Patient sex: M
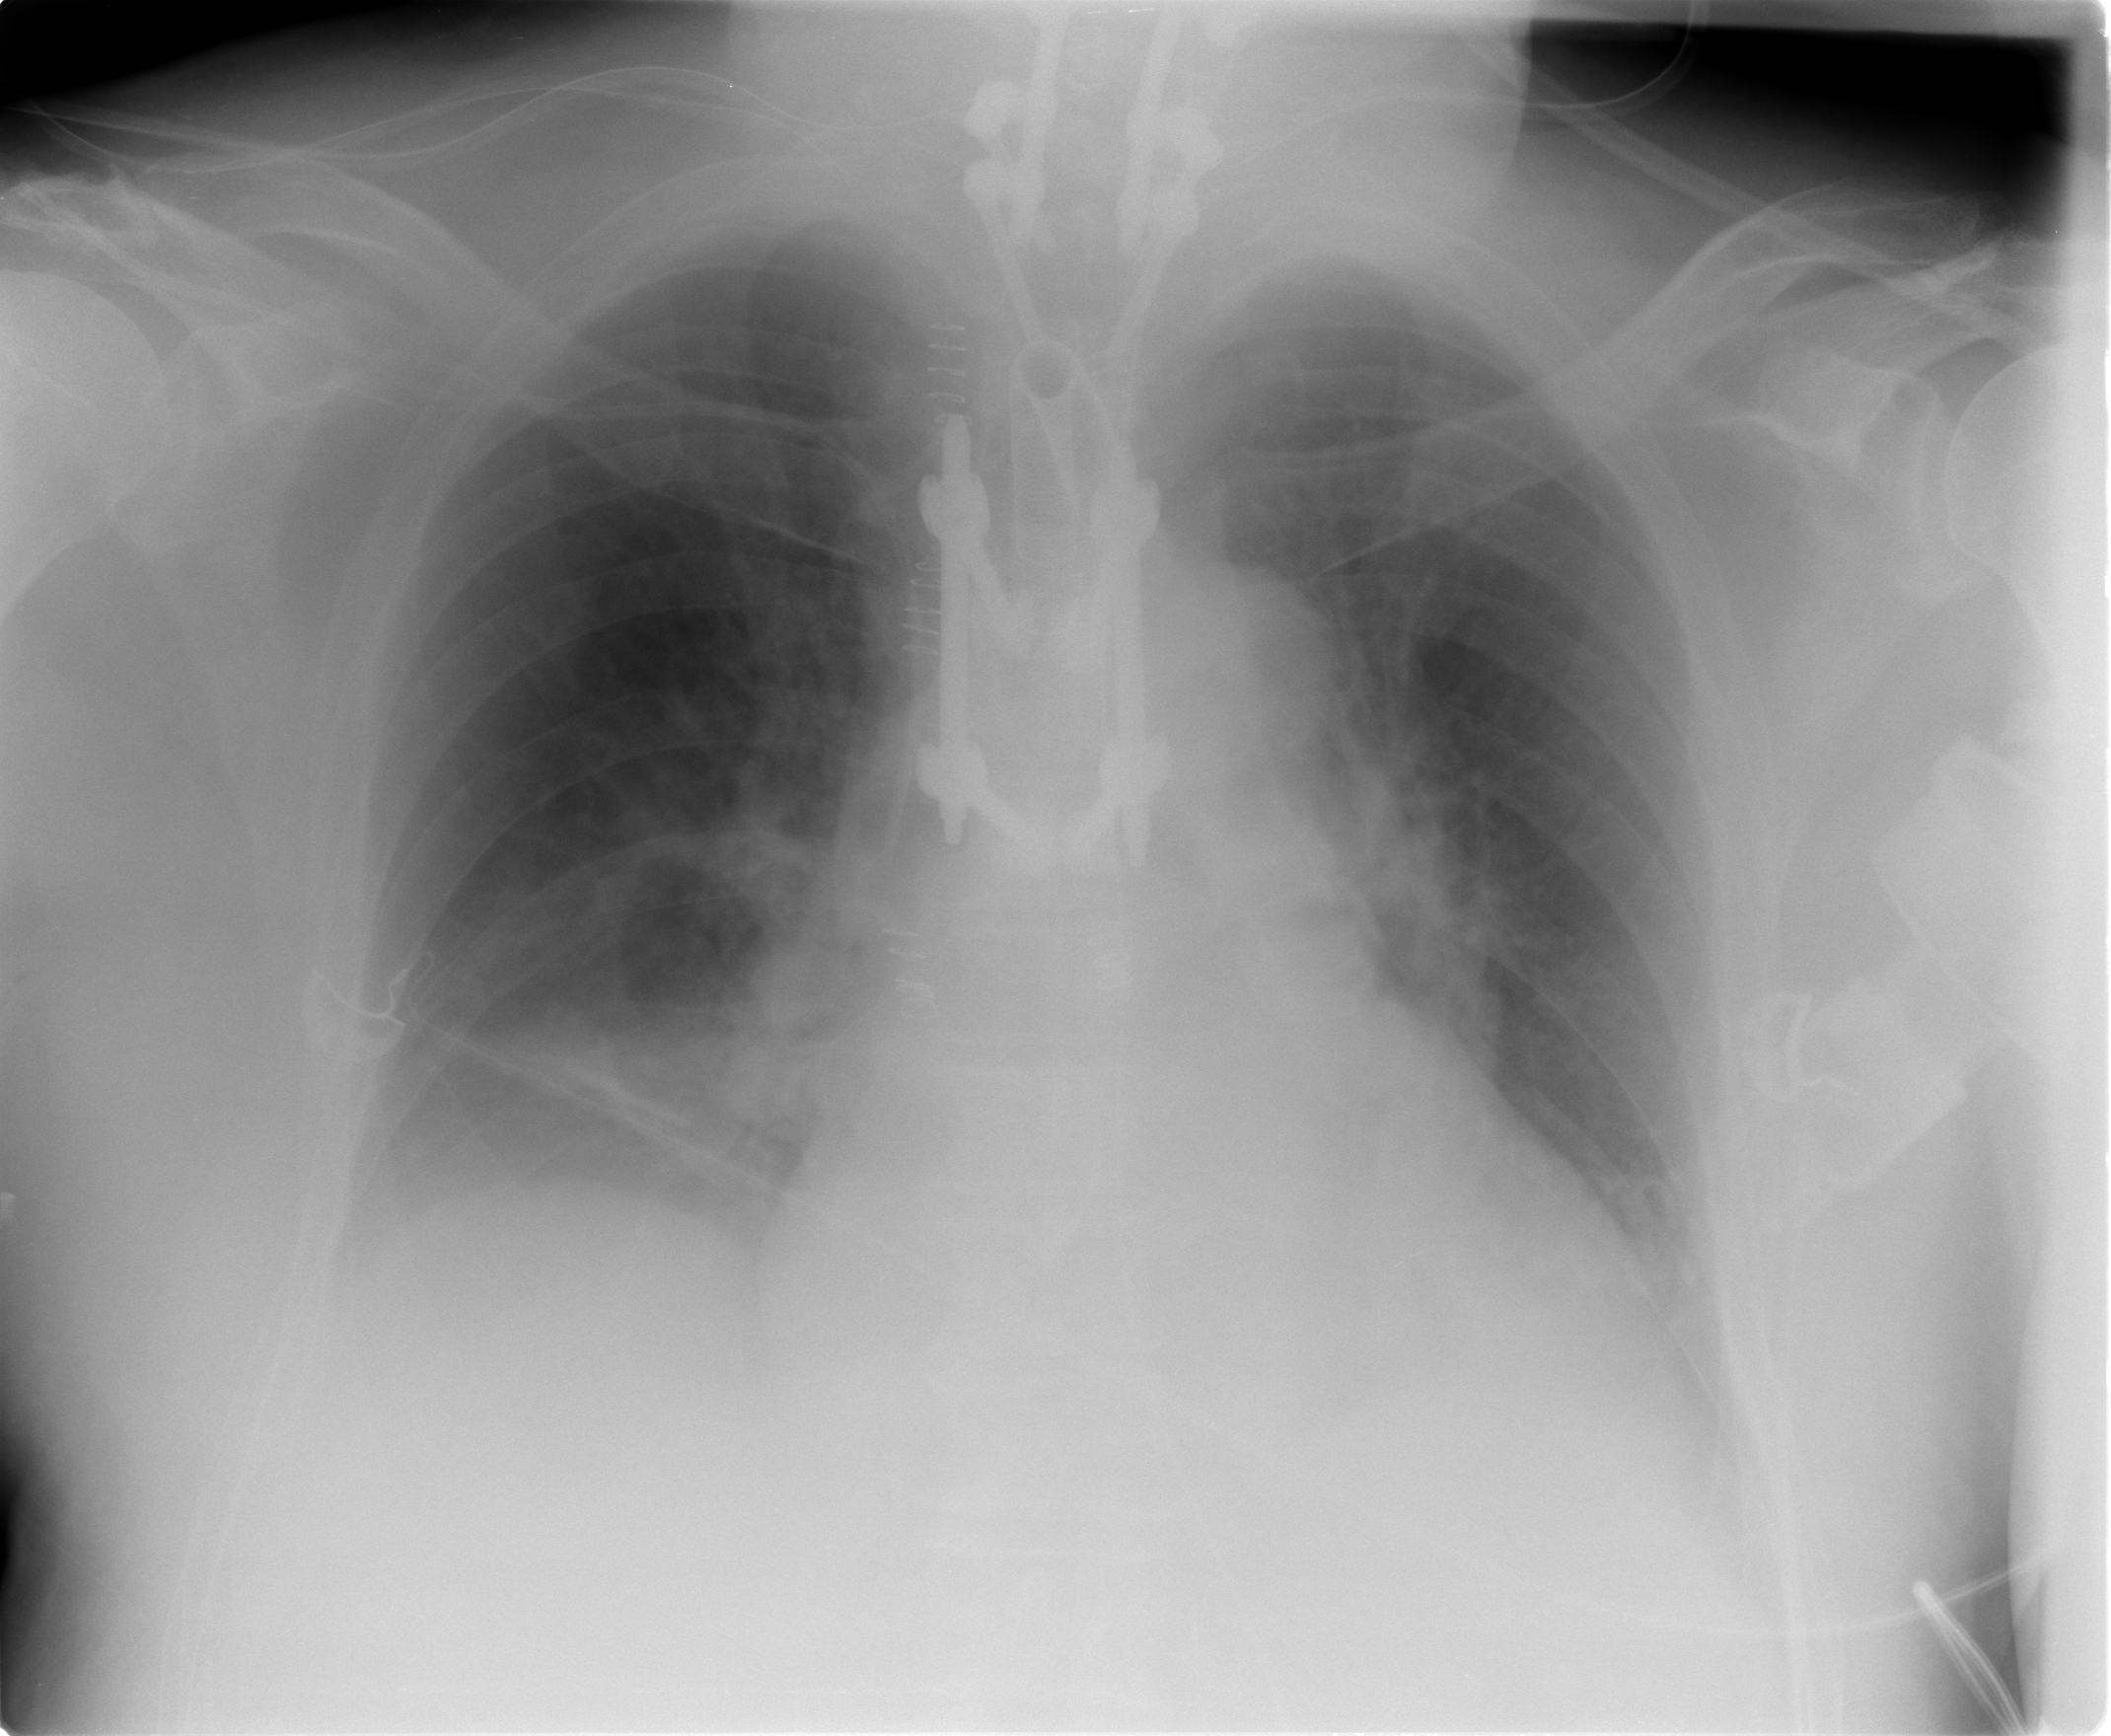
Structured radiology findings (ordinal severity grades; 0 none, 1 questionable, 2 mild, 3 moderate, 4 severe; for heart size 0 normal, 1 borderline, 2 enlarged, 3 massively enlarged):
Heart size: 2
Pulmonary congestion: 1
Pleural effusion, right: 2
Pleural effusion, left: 2
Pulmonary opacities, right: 1
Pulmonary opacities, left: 0
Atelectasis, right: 2
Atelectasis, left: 2